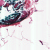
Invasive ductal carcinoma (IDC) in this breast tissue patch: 0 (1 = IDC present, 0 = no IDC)